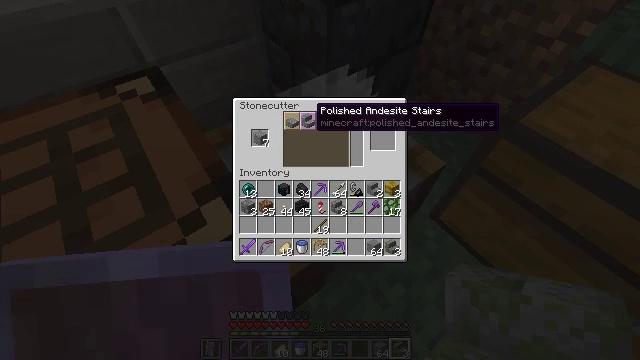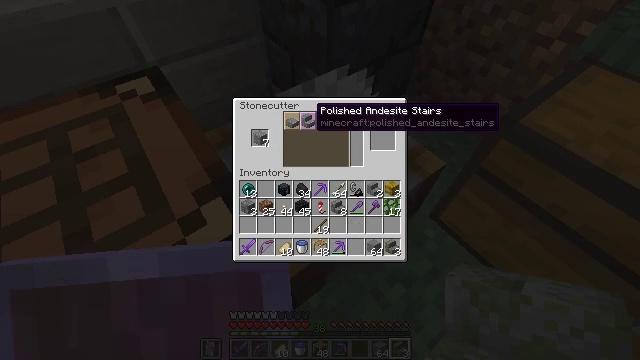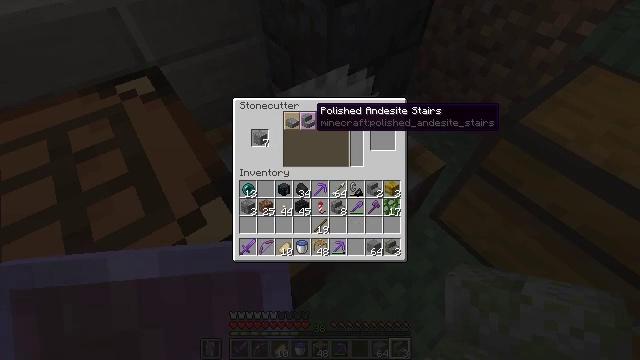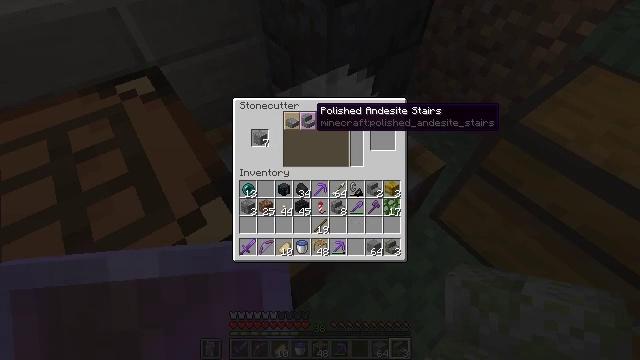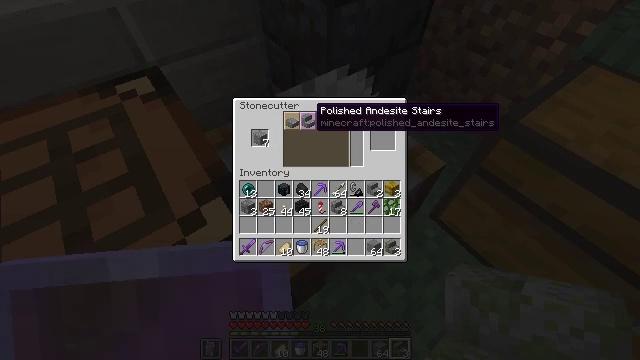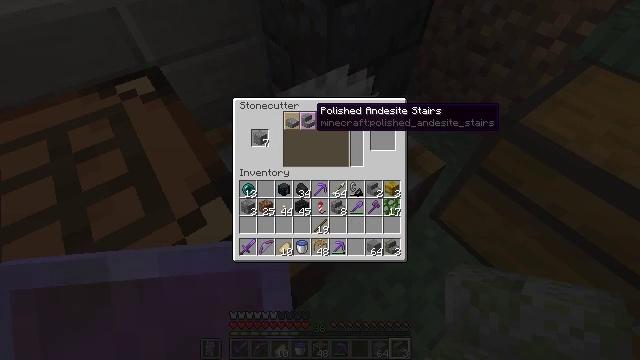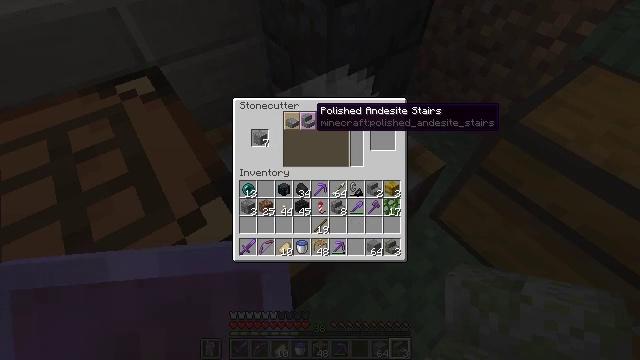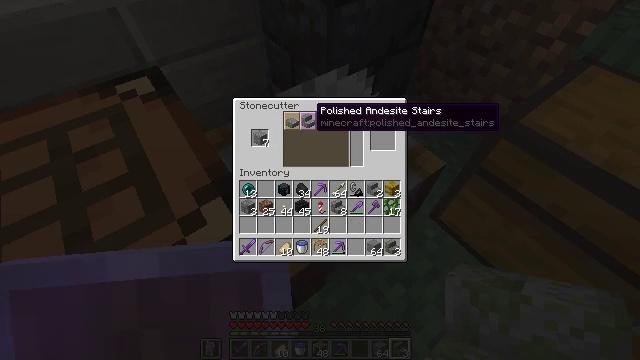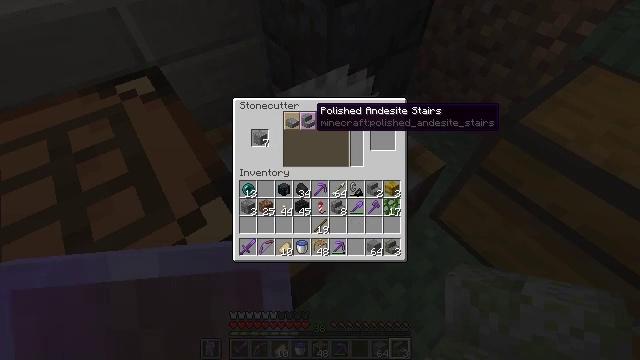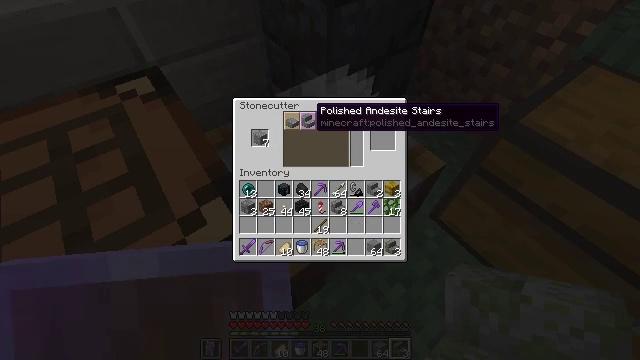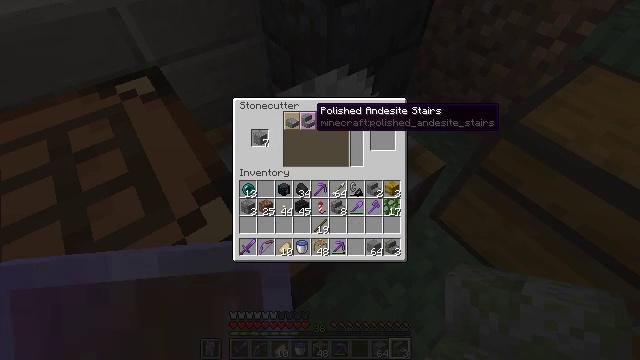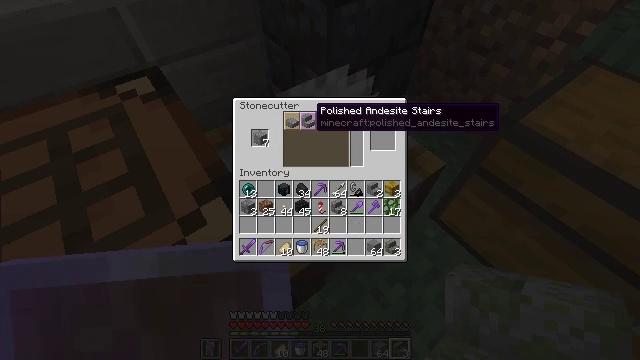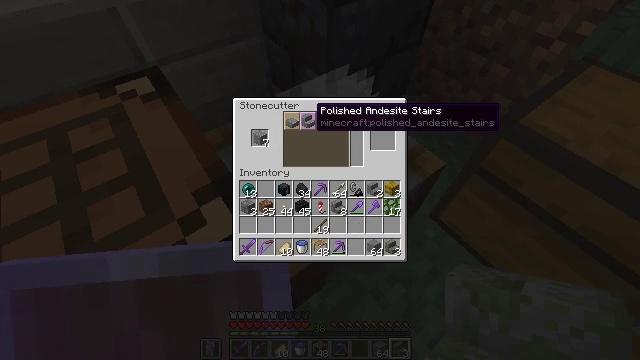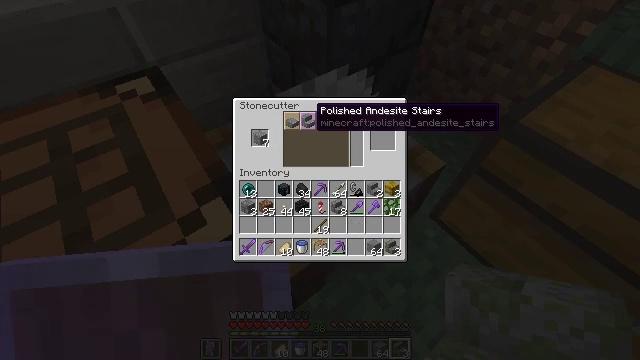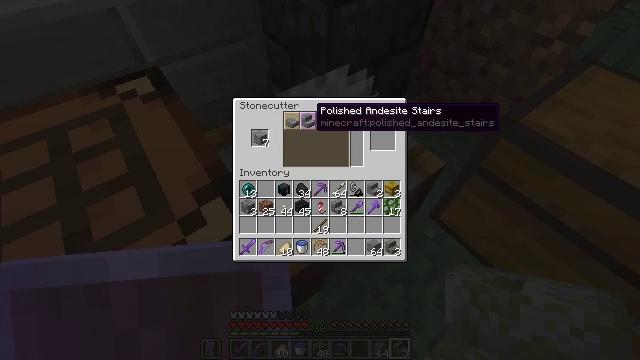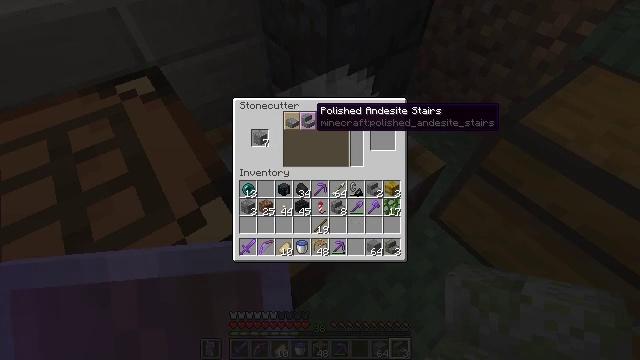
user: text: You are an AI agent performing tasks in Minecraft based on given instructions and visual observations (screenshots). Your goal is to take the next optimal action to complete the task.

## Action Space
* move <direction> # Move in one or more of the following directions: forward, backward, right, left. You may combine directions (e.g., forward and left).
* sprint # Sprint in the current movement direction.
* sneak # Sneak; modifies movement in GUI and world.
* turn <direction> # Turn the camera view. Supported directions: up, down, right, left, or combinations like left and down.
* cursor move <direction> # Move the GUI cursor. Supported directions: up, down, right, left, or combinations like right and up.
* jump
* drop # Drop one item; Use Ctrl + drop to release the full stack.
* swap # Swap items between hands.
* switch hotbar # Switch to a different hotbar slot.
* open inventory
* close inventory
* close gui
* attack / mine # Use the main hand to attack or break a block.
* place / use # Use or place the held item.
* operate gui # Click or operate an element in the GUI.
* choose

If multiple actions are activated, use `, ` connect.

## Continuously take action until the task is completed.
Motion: motion action
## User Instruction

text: Use polished andesite blocks to craft polished andesite stairs.
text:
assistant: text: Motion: no_op
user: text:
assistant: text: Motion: no_op
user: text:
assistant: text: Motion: no_op
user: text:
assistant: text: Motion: no_op
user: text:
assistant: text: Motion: no_op
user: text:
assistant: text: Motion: no_op
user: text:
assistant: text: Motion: no_op
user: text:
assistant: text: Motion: no_op
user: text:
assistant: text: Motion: no_op
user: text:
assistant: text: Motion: no_op
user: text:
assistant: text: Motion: no_op
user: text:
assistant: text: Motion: no_op
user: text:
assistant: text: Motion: no_op
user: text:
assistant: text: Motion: no_op
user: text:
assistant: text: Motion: sneak
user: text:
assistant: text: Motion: sneak
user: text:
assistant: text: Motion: sneak
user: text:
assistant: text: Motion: sneak
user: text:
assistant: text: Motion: sneak, attack / mine
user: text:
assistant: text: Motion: sneak, attack / mine
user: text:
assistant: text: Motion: sneak, attack / mine
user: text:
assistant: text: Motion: sneak
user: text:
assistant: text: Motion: sneak
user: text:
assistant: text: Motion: sneak
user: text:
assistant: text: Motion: sneak, turn right and down
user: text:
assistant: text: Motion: sneak, turn right and down
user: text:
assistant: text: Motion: sneak, turn right
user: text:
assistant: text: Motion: no_op
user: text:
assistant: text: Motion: no_op
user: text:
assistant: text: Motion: no_op